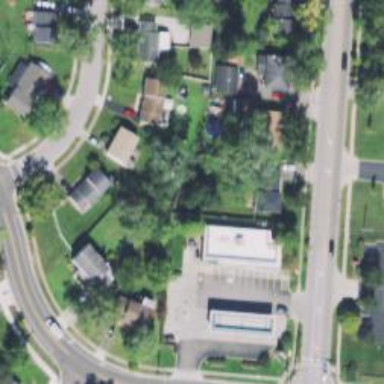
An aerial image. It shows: Convenience shop.